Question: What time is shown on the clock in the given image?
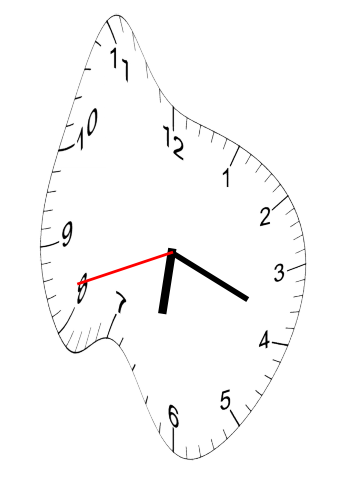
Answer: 06:18:42